Question: There is an ios library called <URL> by Jon Arrien. It is a show/hide dropdown panel. While I was implementing it to my demo app, I noticed this UIView frame linked with the UIButton.
I'm sure it has something to do with the code below, I didn't understand the code and I would appreciate if you could explain it. Most importantly, how is the 'UIButton' linked with the UIView or 'Option Panel' it self.
The 2 methods inside HGKOptionPanel.m :
'''
- (id)initWithFrame:(CGRect)frame
{
self = [super initWithFrame:frame];
if (self) {
// Initialization code
}
return self;
}
- (void)drawRect:(CGRect)rect{
[super drawRect:rect];
isExpanded = YES;
}
'''
Photo:

'Option Panel' is the 'UIView' with black Background color.
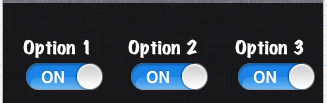
Answer: The UIButton is an IBOutlet which is not linked by code.
It is actually all saved in the xib file here:
<URL>